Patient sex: F
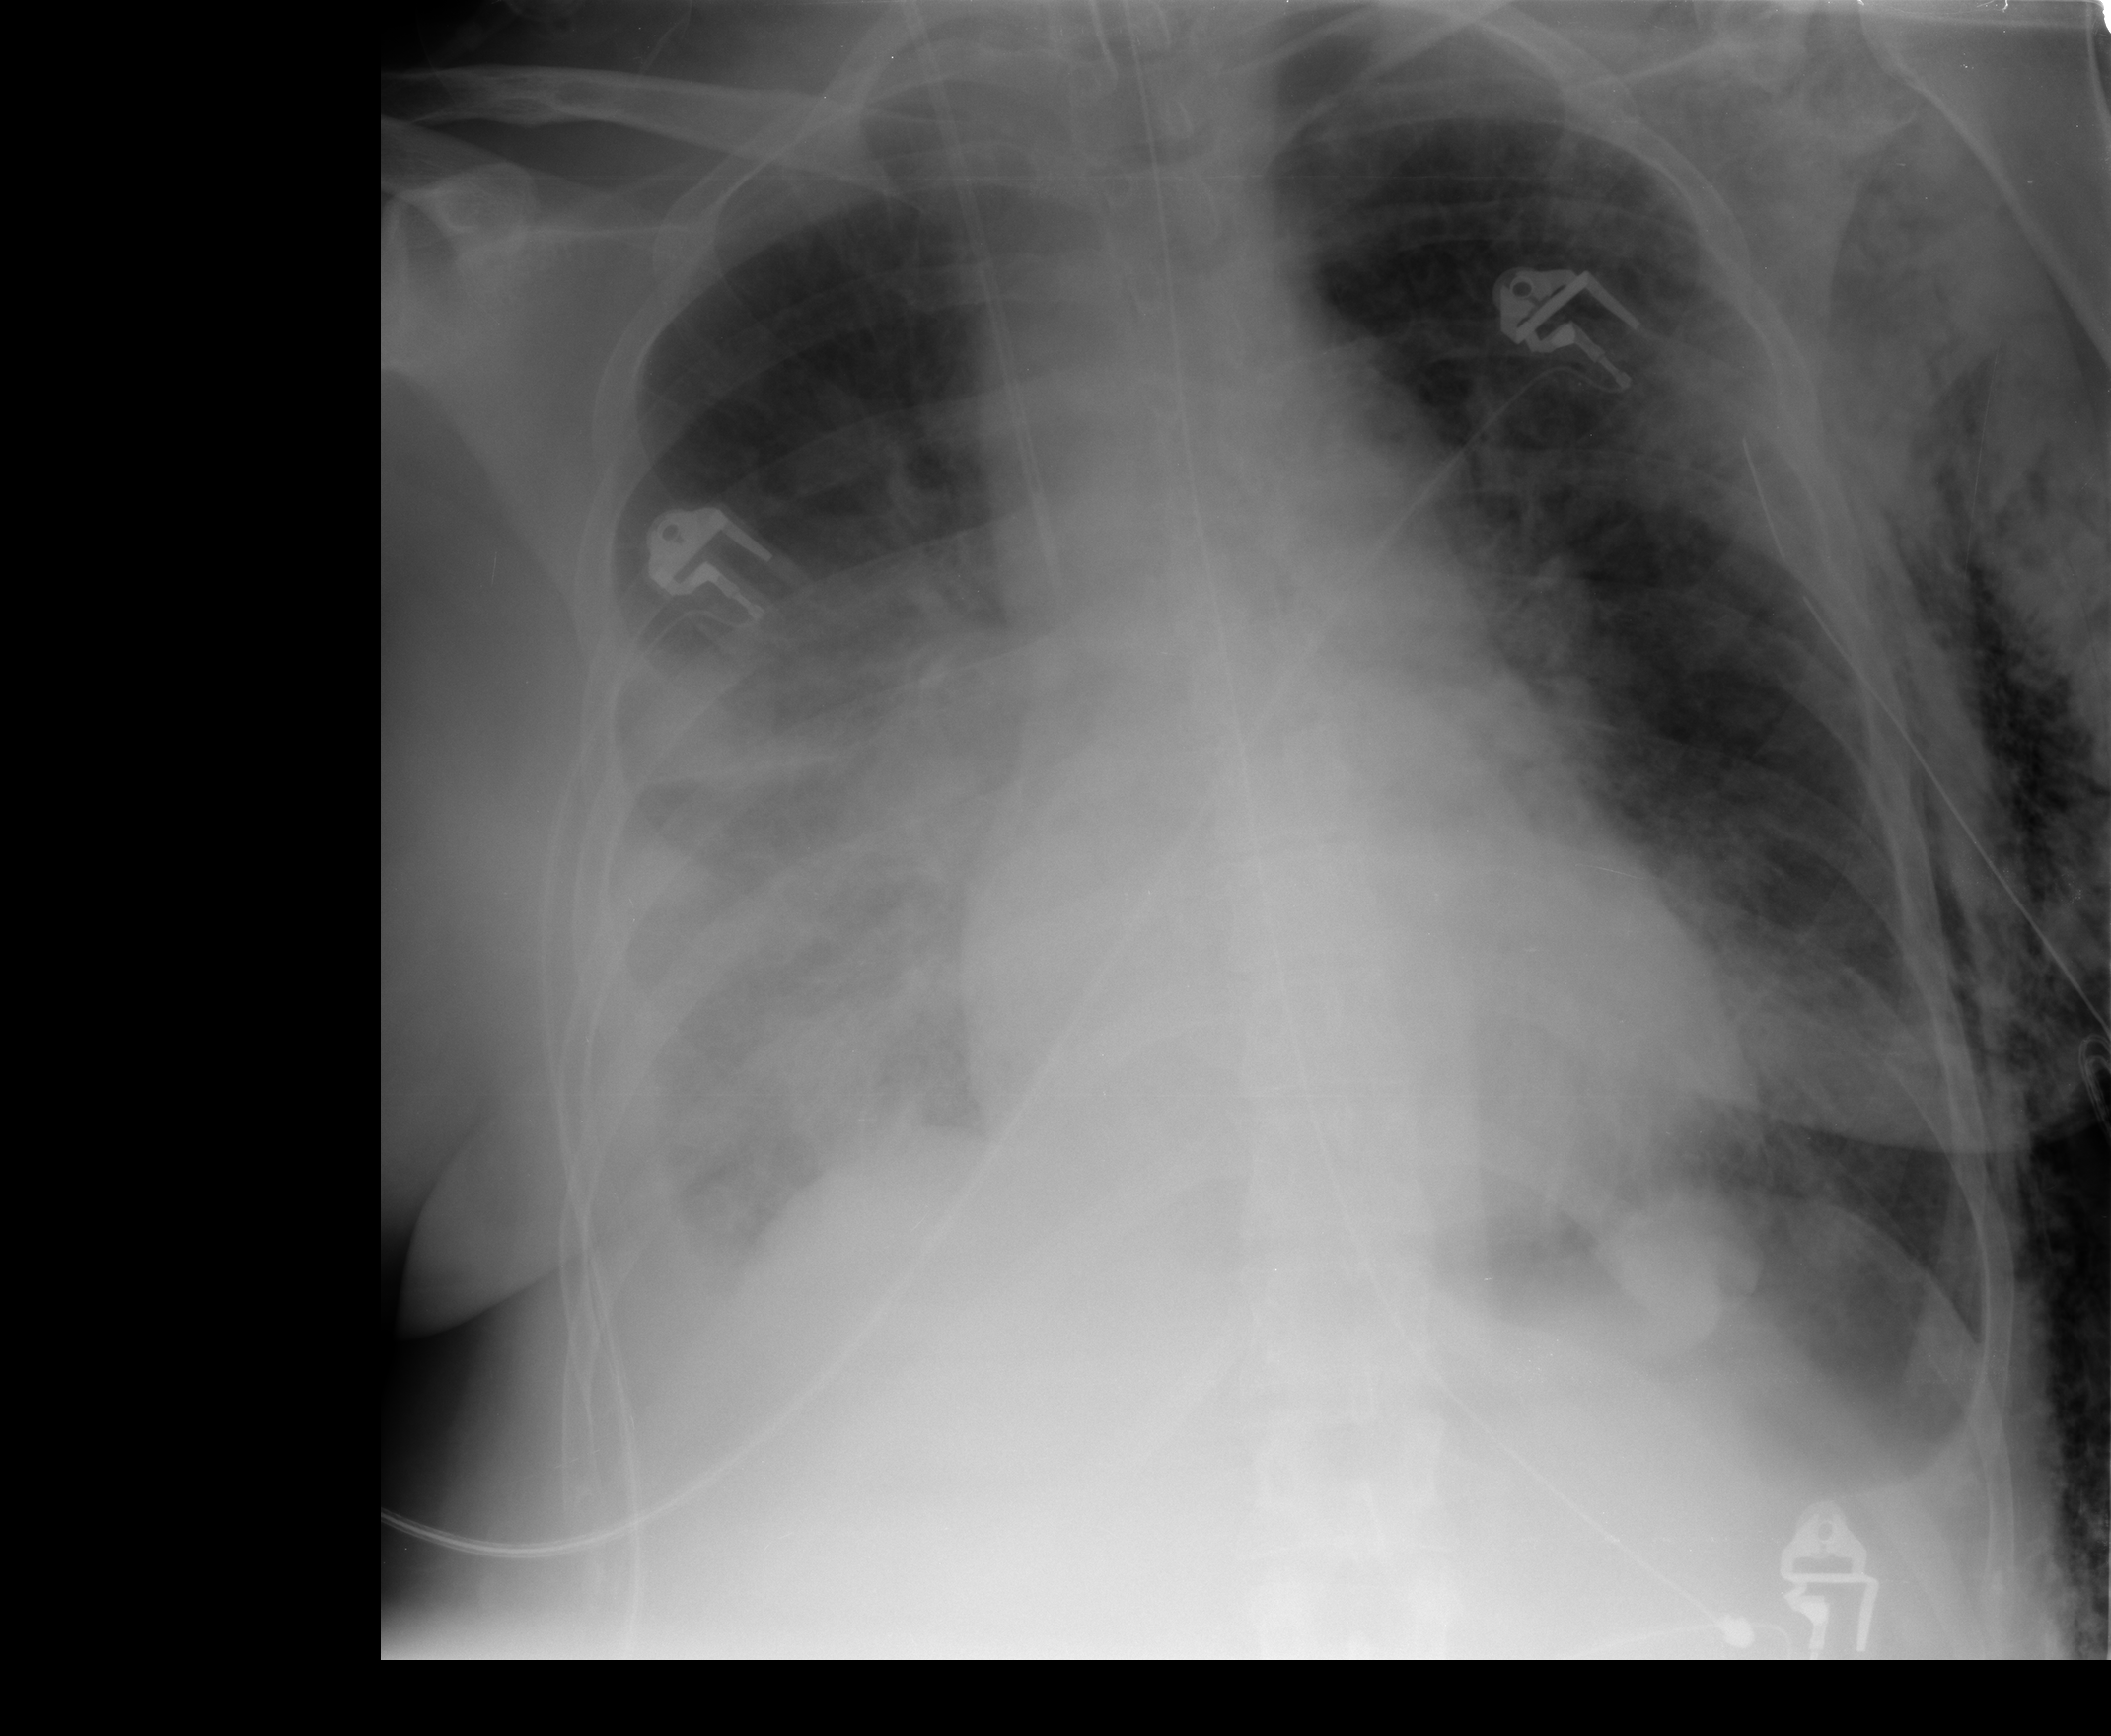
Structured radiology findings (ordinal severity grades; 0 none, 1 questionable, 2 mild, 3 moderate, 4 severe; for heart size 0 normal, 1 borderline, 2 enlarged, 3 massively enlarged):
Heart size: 0
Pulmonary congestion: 2
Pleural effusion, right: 2
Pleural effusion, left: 0
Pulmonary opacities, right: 3
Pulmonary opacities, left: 1
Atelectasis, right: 3
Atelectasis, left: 0